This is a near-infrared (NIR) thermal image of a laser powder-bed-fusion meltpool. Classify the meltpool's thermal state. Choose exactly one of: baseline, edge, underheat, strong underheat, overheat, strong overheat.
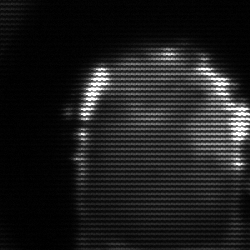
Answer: baseline